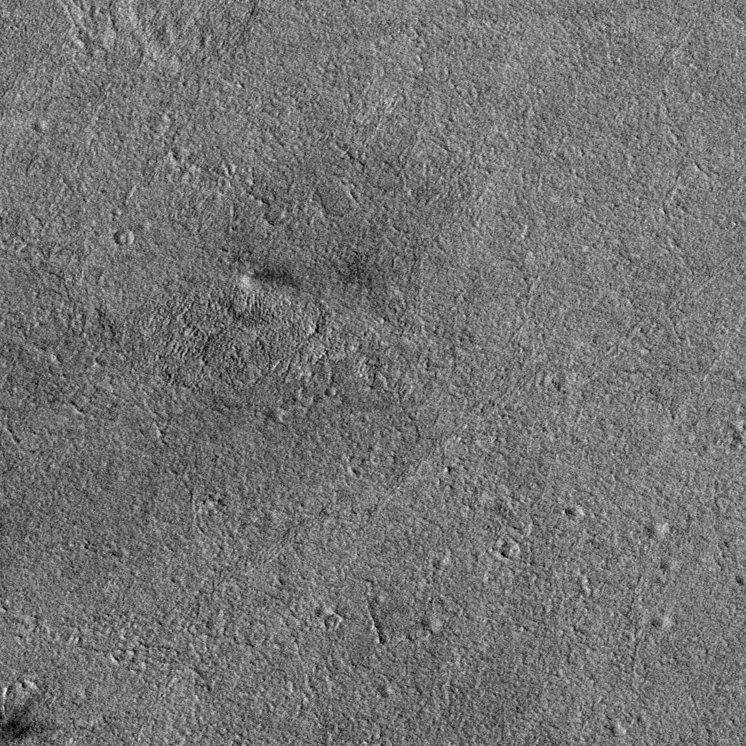
Label: dustdevil